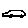
Label: car